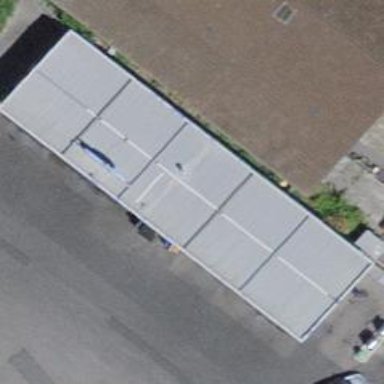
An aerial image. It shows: Industrial building housing car wash facility.